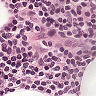
Metastatic tissue present: no